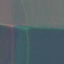
Label: AnnualCrop